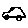
Label: car